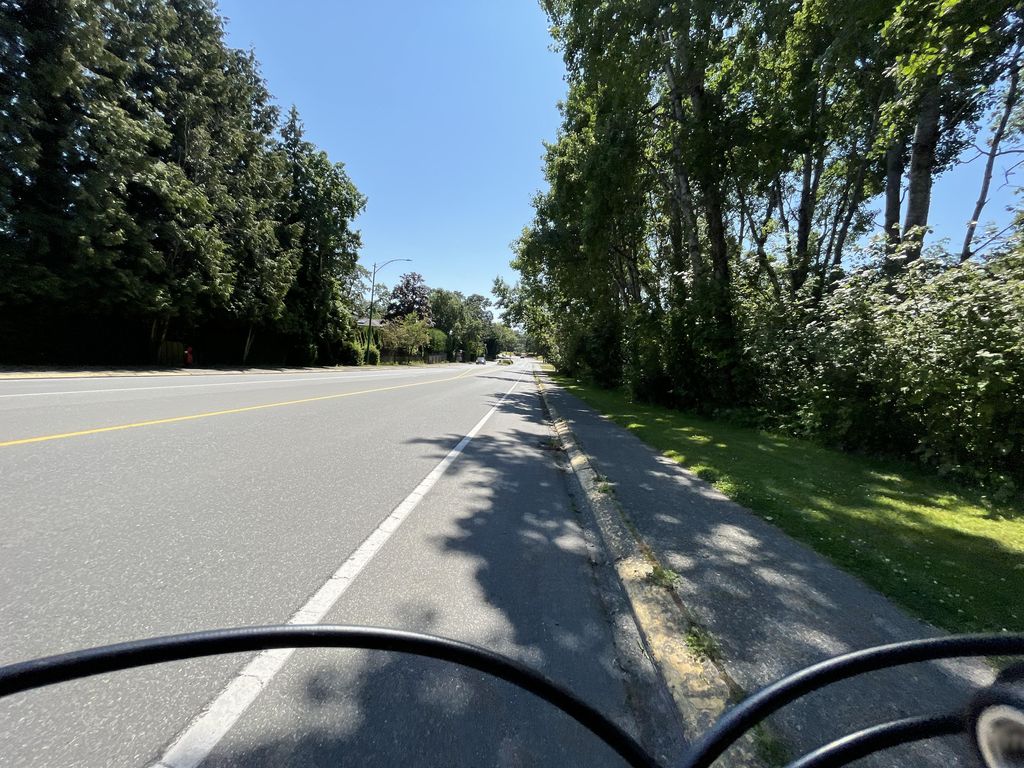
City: victoria